An envelope spectrum derived from a bearing vibration measurement is shown; the reference markers locate BPFO, BPFI, BSF and FTF for this bearing geometry and shaft speed. Classify the bearing condition as one of: normal, inner_race, outer_race, ball.
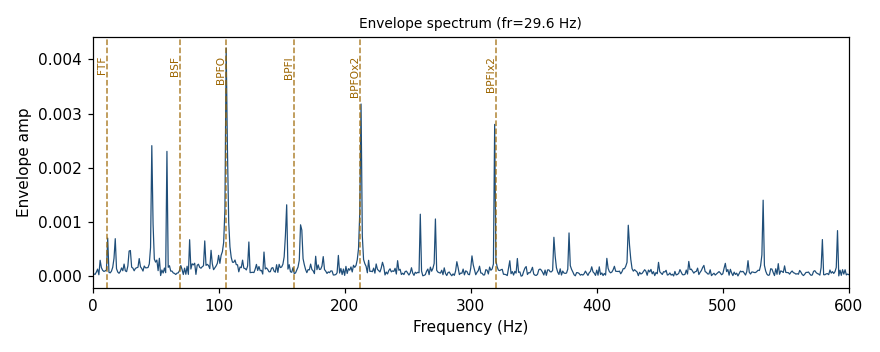
Answer: outer_race